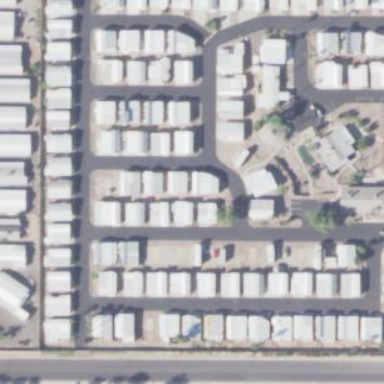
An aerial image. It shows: Mobile residential area.